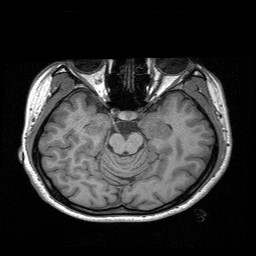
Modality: T1w
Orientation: coronal